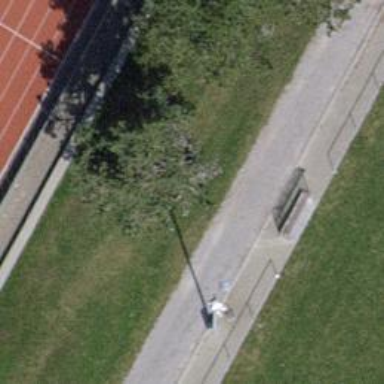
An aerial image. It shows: Urban tree adds touch of nature to the surroundings.